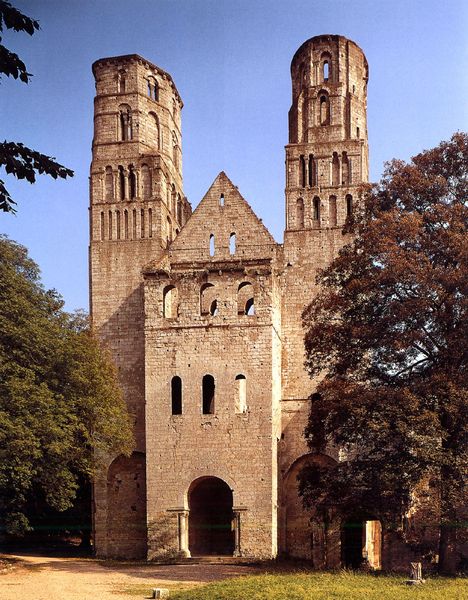
Titel: Ehemalige Benediktinerabtei Jumièges in der Nähe von Rouen
Standort: (F Normandie) (EU - F - Normandie)
Schlagwörter: blau, himmel, schatten, bäume, fenster, dach, rasen, architektur, steine, kirche, turm, fassade, giebel, backstein, rundbogen, tor, foto, eingang, ruine, kloster, türme, portal, mauern, romanik, romanisch, kirchenruine, hersfeld, nischenfenster